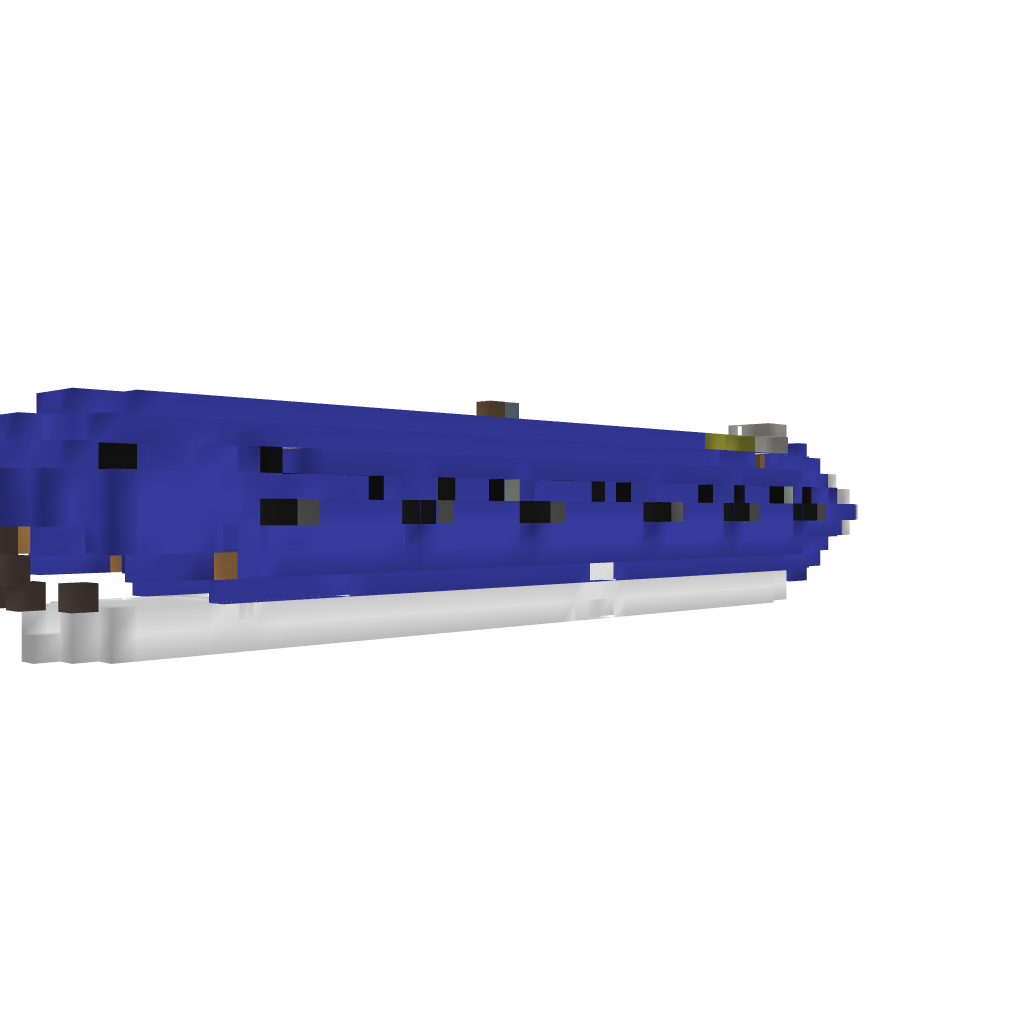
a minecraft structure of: Subersible Torpedo Airship Tiger Shark